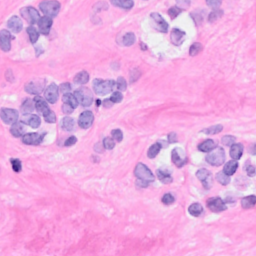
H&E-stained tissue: Breast